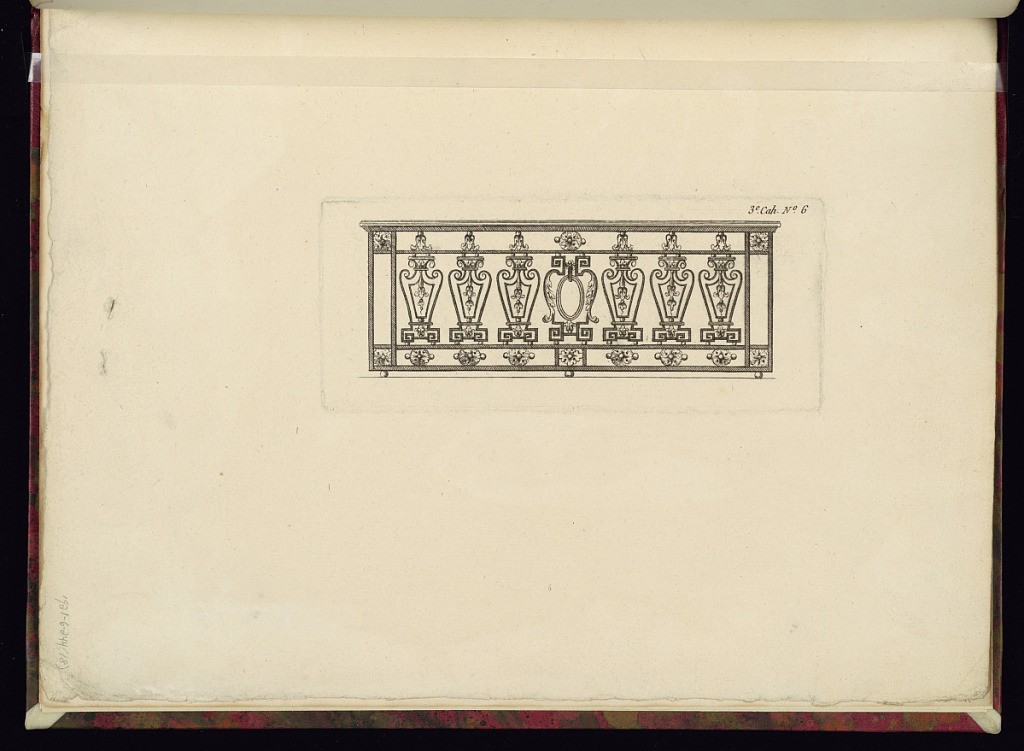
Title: Design for an Iron Balcony
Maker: Gabriel Bonthomme, France, active ca. 1775
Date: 1777
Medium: Etching and engraving on paper
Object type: Print
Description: Design for an iron balcony with decorative motifs including rosettes and strapwork forms in the shape of vases. The plate is numbered but not signed.